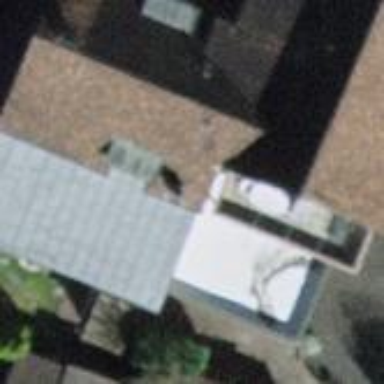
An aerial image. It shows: Terrace building with gabled roof.